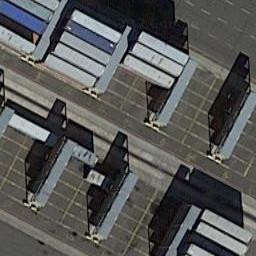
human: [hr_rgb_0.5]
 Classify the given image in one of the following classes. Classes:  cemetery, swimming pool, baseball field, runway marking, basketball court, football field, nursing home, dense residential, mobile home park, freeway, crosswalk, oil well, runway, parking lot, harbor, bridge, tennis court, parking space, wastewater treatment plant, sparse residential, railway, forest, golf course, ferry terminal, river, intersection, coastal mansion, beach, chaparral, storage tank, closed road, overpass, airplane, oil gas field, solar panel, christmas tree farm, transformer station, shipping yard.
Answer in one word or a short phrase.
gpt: shipping yard